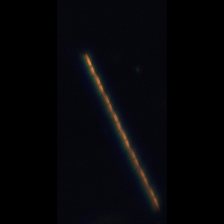
Taxon: Psuedo-nitzschia
Group: Diatoms